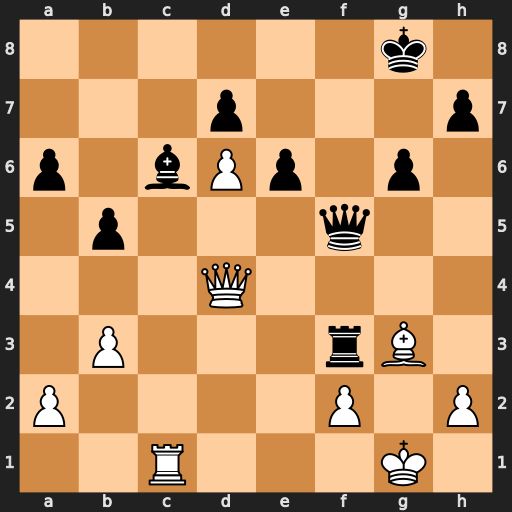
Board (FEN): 6k1/3p3p/p1bPp1p1/1p3q2/3Q4/1P3rB1/P4P1P/2R3K1
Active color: w
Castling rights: -
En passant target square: -
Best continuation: Rxc6 dxc6 d7 Qb1+ Kg2